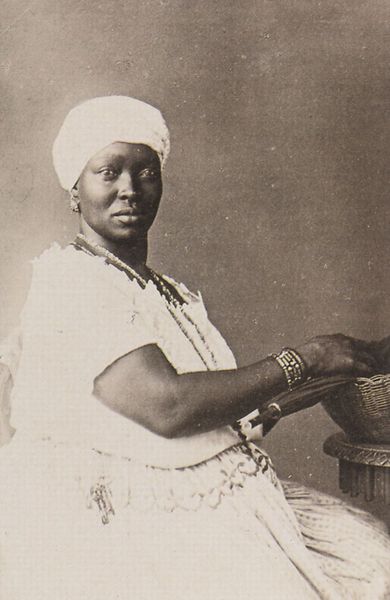
Titel: Freigelassene Sklavin
Künstler: Marc Ferrez
Standort: Brasilia
Institution: Sammlung Ministerio das Relacoes Exteriores
Schlagwörter: dunkel, hand, mann, schatten, umhang, weiß, frauen, gelb, grün, mädchen, sitzen, braun, brust, busen, ellbogen, frau, grau, haar, hell, hintergrund, holz, hut, kleid, licht, mund, männer, nase, ohr, ohrring, profil, raum, schmuck, schwarz, stirn, tisch, zimmer, blick, gürtel, regenschirm, rot, schirm, tuch, haube, rock, wand, arm, arme, augen, bluse, gesicht, schale, silber, spitze, hals, hände, portrait, porträt, vorhang, zweige, sonne, auge, gewand, haare, pose, sitzend, stoff, stoffe, tücher, kind, ohrringe, spitzen, frontal, kinn, lippen, perlen, schulter, schultern, arbeit, garten, gemüse, kopfbedeckung, brüste, farbig, afrika, kette, mauer, sepia, dick, kopftuch, glanz, gerade, sitzt, korb, faltenwurf, rüsche, rüschen, ellenbogen, halsschmuck, perlenkette, ring, halskette, foto, fotografie, photographie, fett, flechten, afrikanerin, farbige, neger, schwarze, stolz, schwarz weiss, ketten, kiste, posieren, portrai, photo, armband, armreif, armreifen, dunkelhäutig, gefangene, reif, sklavin, hochzeit, fotographie, turban, sklaven, tradition, flechtkorb, atellier, photografie, schlüßel, mama, arbeiterin, zimmre, armschmuck, händ, kor, august sander, kork, negerin, schmuckstücke, afroamerikanerin, pigment, pigmentierung, silberkette, sklavenhandel, 19. jahrhundert, 1900, sw, turbgan, black and white, di´k, rundturban